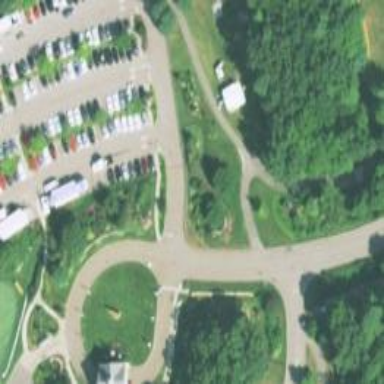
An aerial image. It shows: Path designed for golf carts.